Question: I have a text box like this:
'''
<asp:TextBox runat="server" ID="reasonNameTextBox"></asp:TextBox>
'''
when I load the page in the first time, i put a value inside it like this:
'''
reasonNameTextBox.Text = results.Rows[0]["reasonName"].ToString();
'''
Then, the user can enter his new value, and click save button.
### My problem
when the user clicks save button, the value of the text box is still the value that I assigned when the page is loaded, not the value the the user has written.
I tried to use Google Chrome F12 feature, and I found the error.
Please look at this image

as you see, the value that i wrote in the text box is 'New Value', however, the value in the text box (when using F12) is still 's', where 's' is the value that I assigned when the page is loaded.
why is that please?
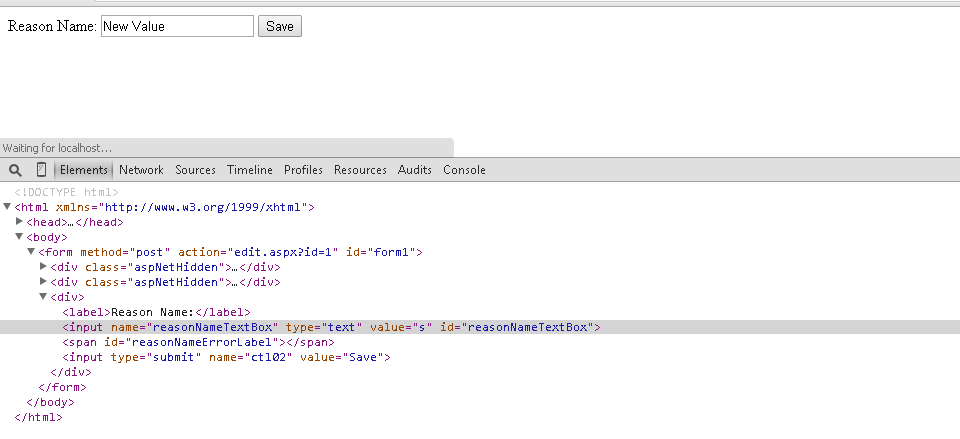
Answer: The is because every time you are clicking on the button you are posting back and the page is again reloaded, Thus calling , Which in turn is assigning the value you have assigned during page load.
To avoid this you need to do something like this :-
'''
If(!IsPostback)
{
reasonNameTextBox.Text = results.Rows[0]["reasonName"].ToString();
}
'''
This, wouldn't update your textbox value with defaultvalue you have set during and will take user updated value.